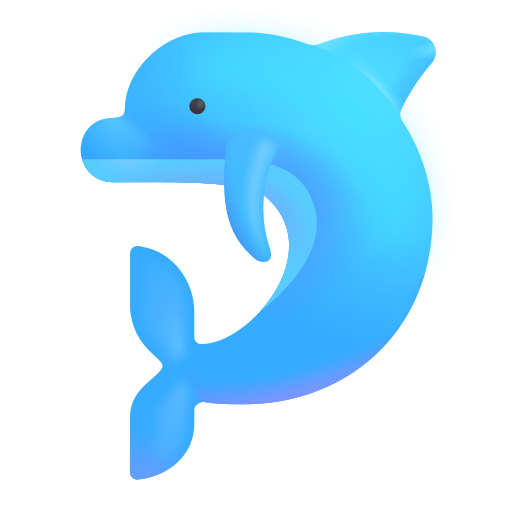
dolphin color